Question:
I want to show these other applications' Battery Usage percentage values from my own application. Can I do that?
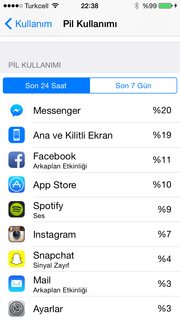
Answer: You can monitor the current battery percentage using UIDevice. <URL>
Unfortunately there is no way to tell which applications are draining the battery.